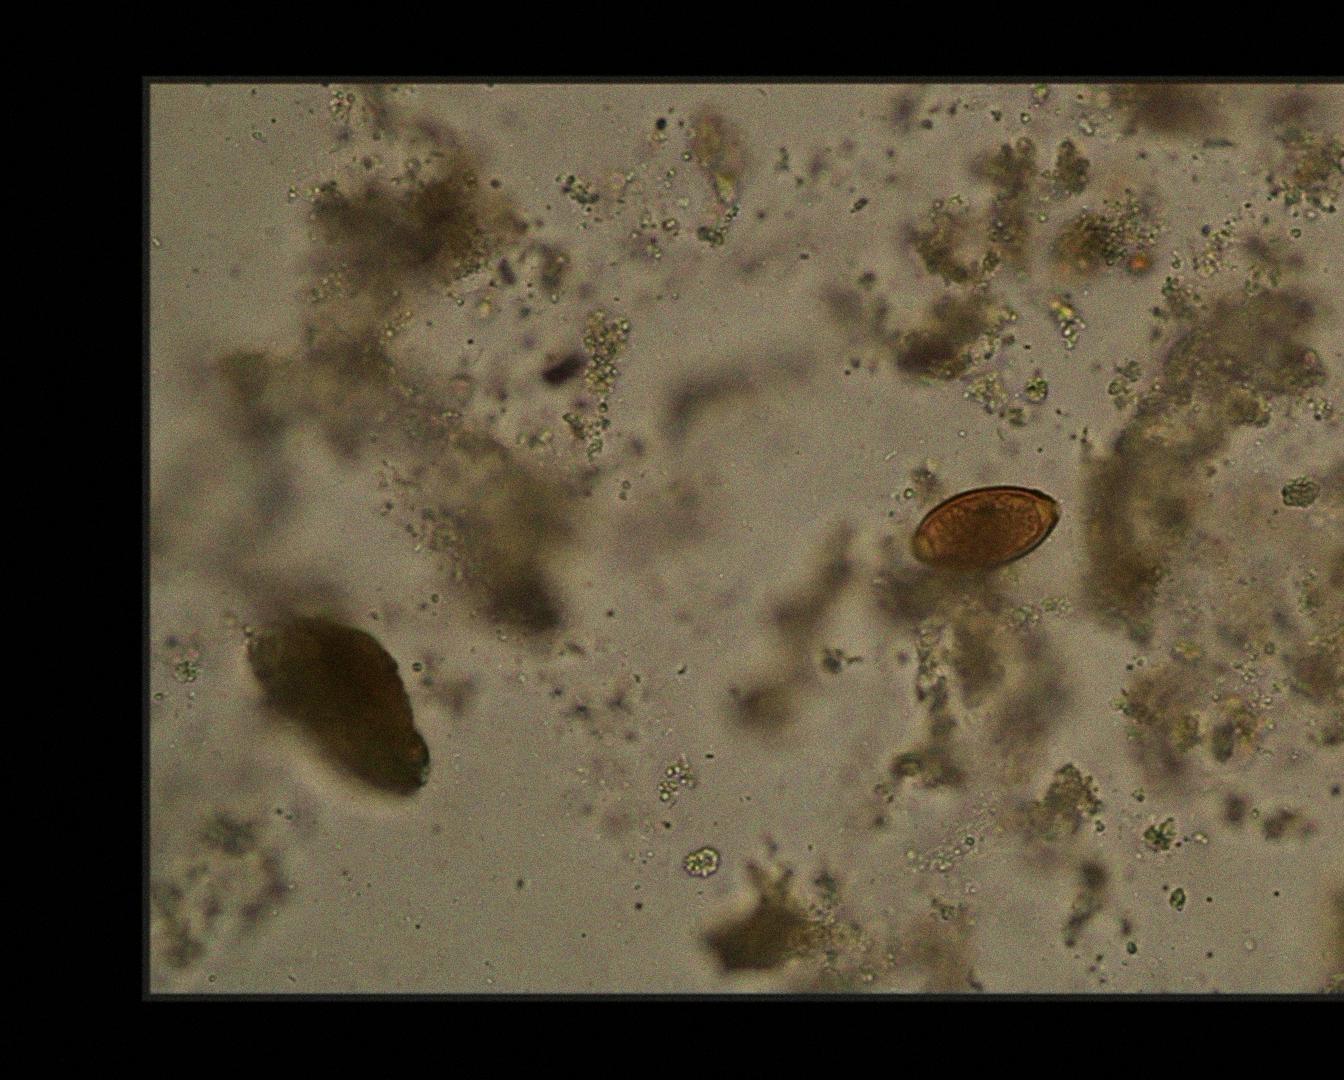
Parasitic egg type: Trichuris trichiura